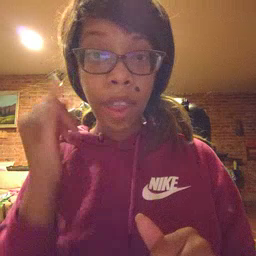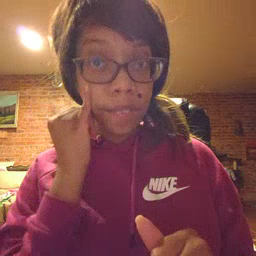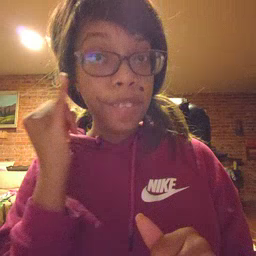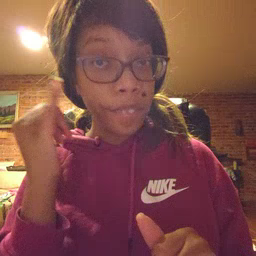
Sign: if